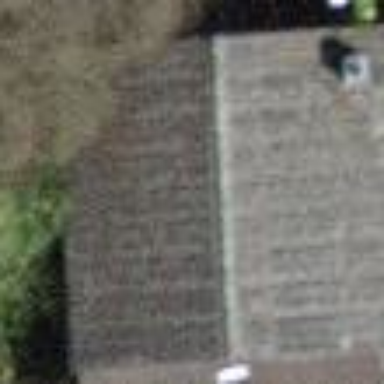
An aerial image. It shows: Garage building.